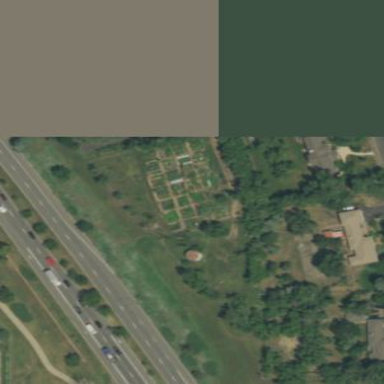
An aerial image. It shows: Community garden providing leisure land.